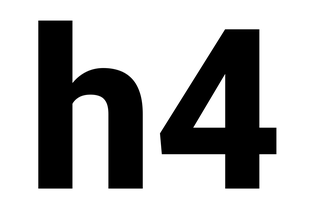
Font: Roboto_ExtraBold